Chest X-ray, PA view. Patient: 72 years old, sex F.
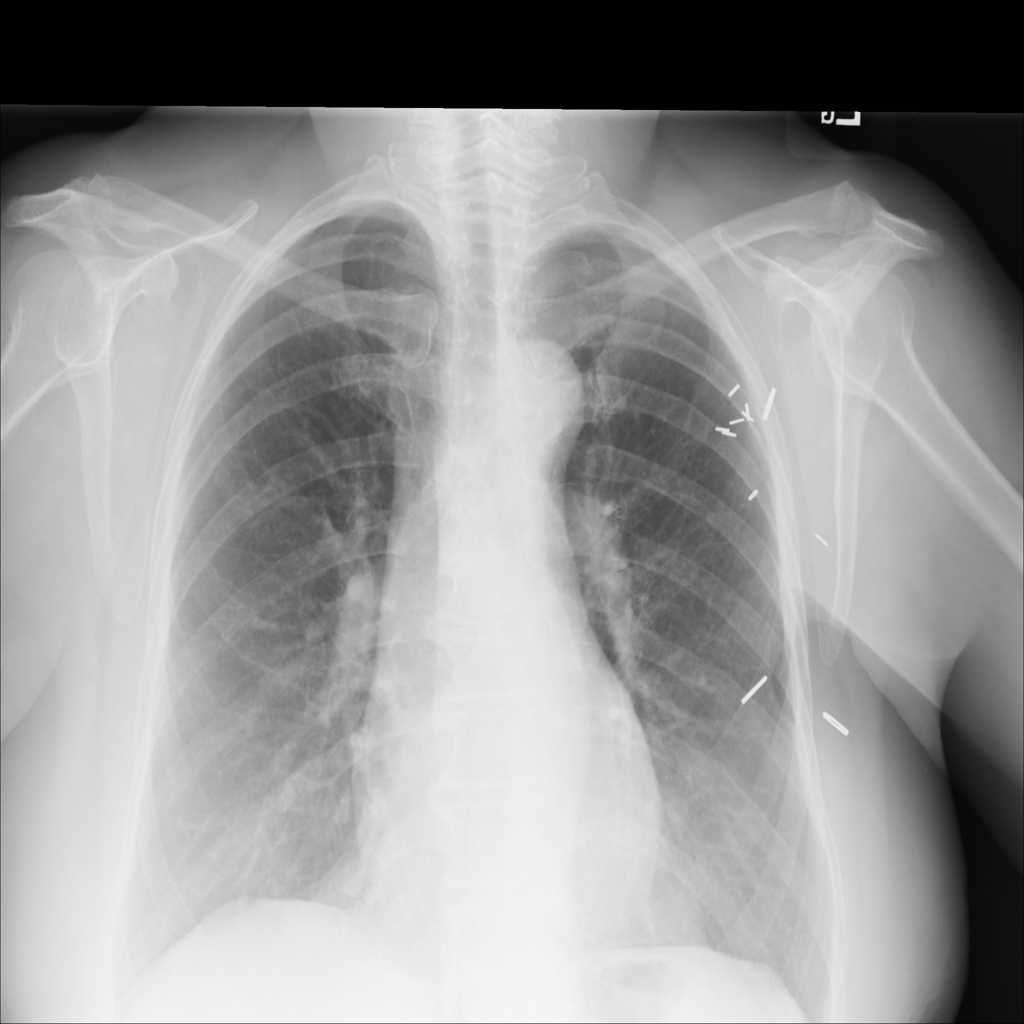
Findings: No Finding